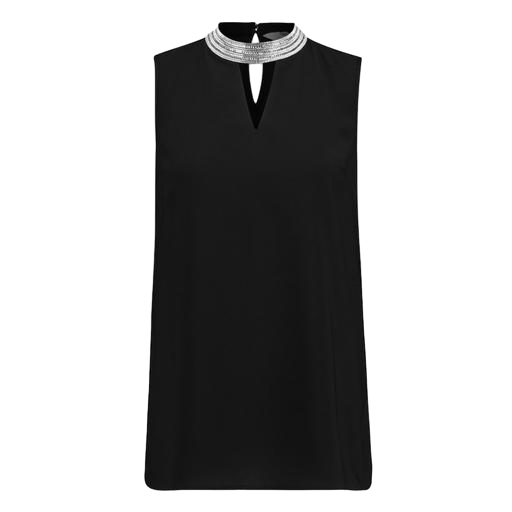
black sleeveless keyhole top, black split neck tank, black split-neck top, white background